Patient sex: M
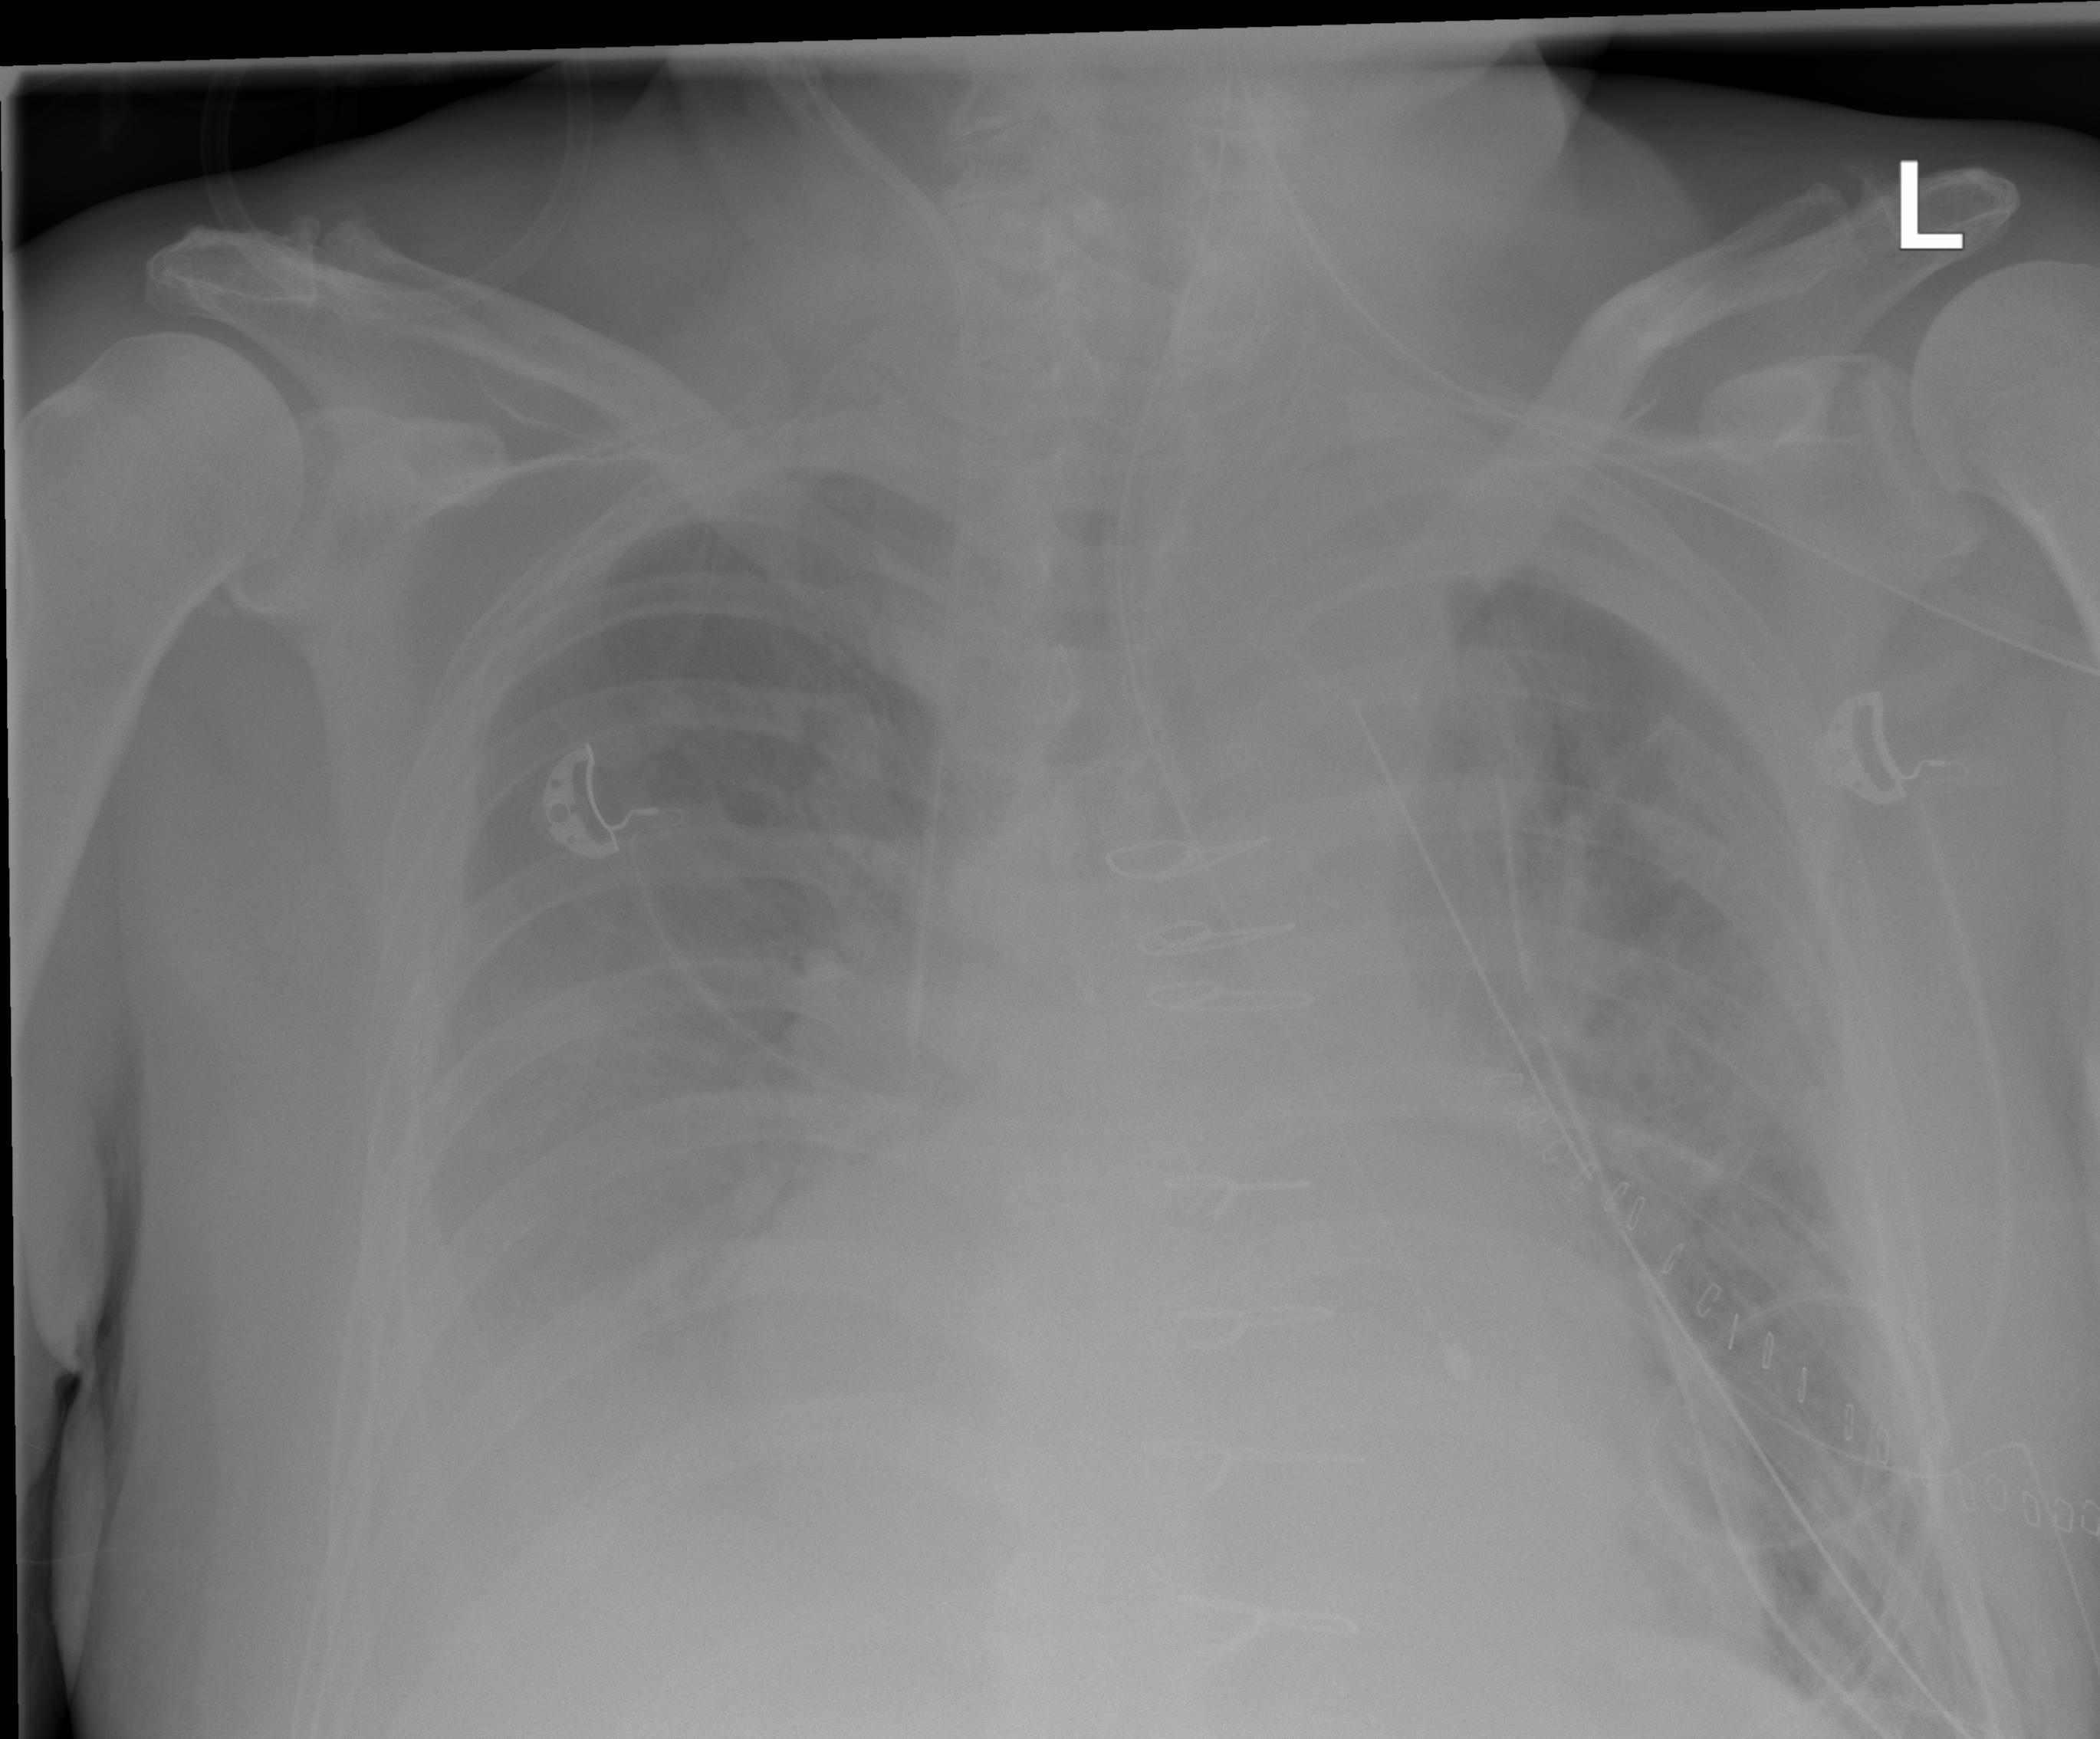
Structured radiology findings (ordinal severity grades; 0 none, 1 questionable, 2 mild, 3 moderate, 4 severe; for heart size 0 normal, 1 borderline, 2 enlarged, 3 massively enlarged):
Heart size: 2
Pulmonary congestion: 4
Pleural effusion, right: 3
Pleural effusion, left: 2
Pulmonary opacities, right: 2
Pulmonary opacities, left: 2
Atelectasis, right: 4
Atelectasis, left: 3